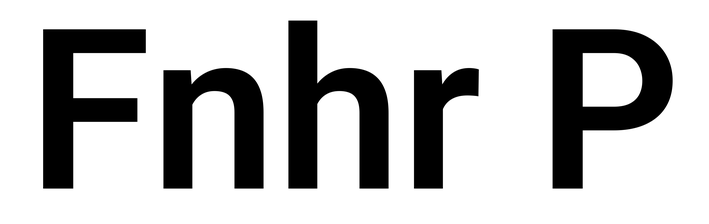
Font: Roboto_SemiBold